The image folds the raw vibration samples of a bearing signal into a 2-D grayscale square (signal-to-image encoding). Diagnose the bearing from this image, choosing from: normal, inner_race, outer_race, ball.
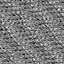
Answer: outer_race